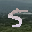
Label: 5